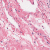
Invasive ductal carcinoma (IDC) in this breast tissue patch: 0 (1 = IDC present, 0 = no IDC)